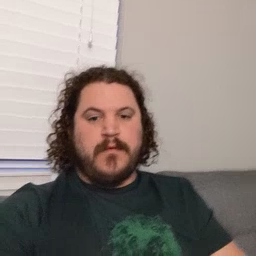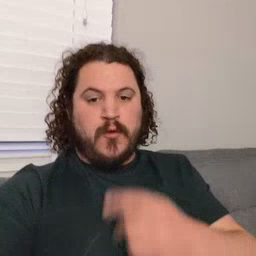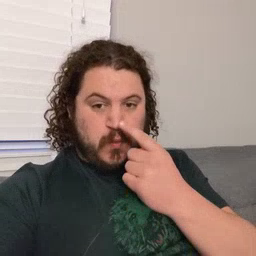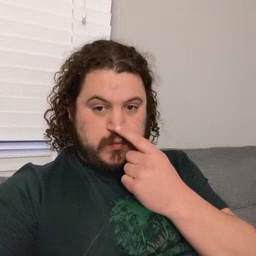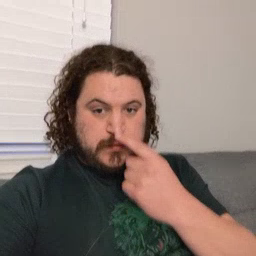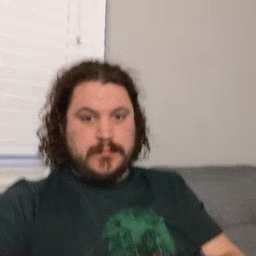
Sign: nose